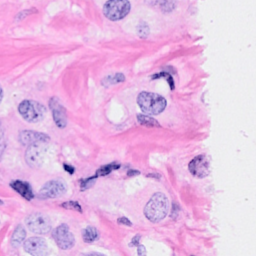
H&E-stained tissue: Breast